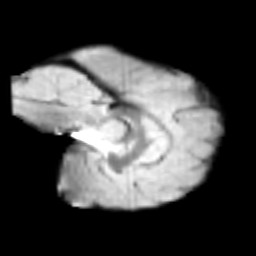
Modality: T2w
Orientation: sagittal
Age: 11
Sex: male
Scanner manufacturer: siemens
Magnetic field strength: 3 T
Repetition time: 3.8 s
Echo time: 0.07 s